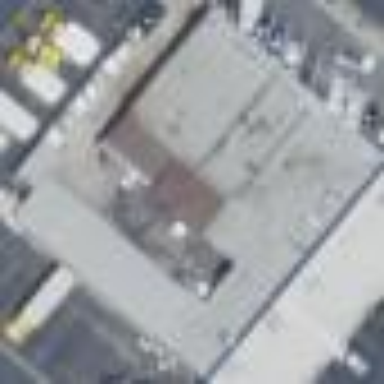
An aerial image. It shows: Retail building.